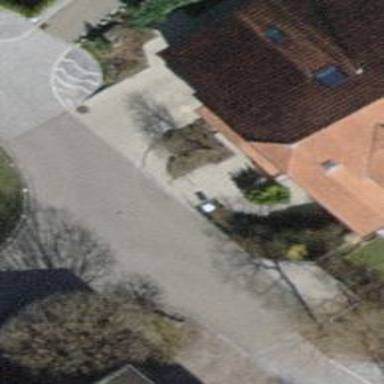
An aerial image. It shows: Paved residential road that serves as alley.